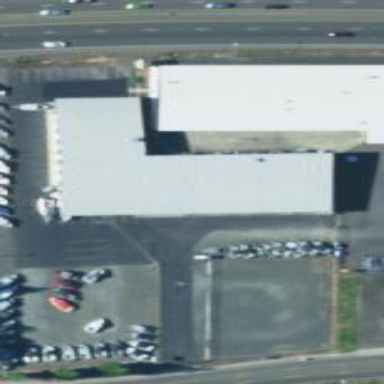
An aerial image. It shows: Building with boat shop.